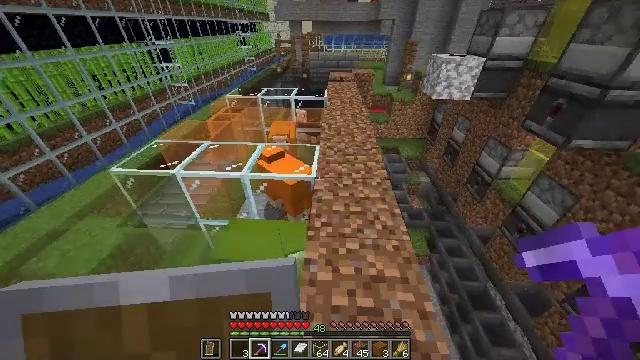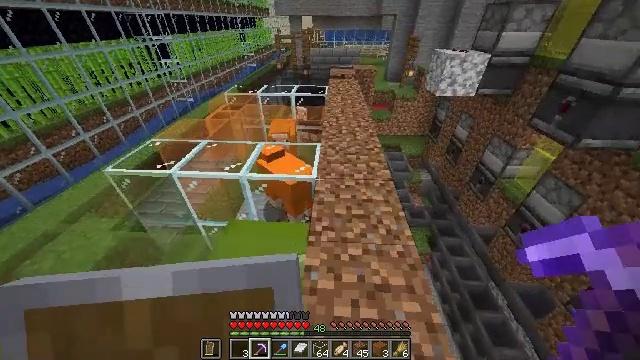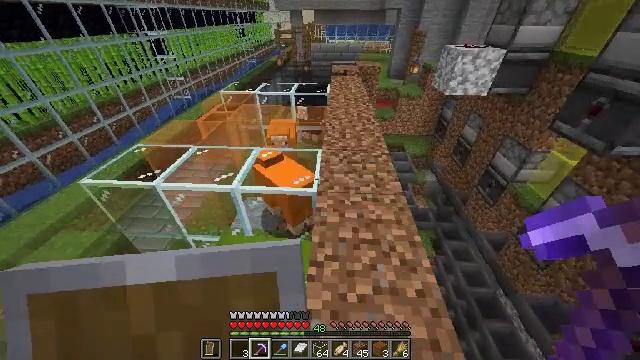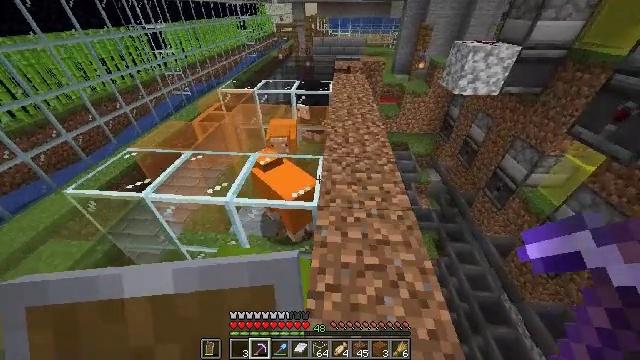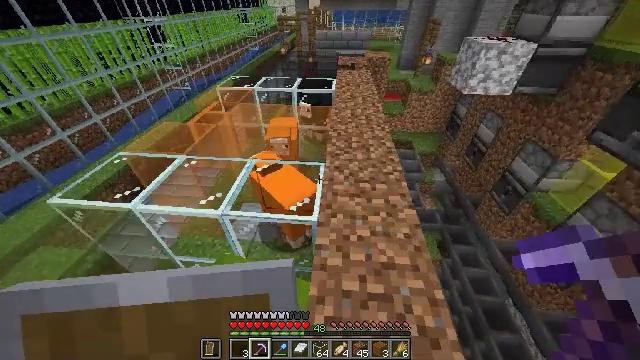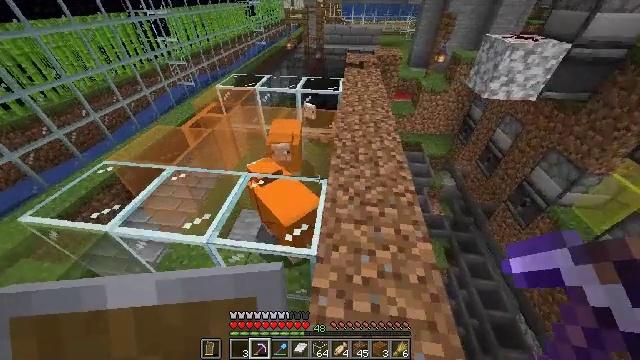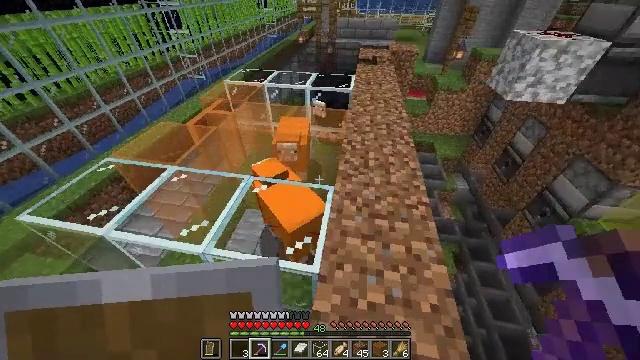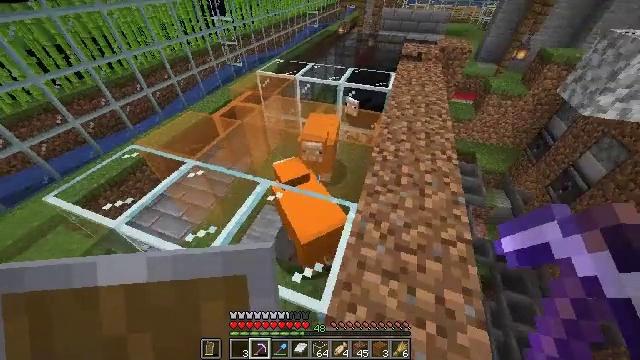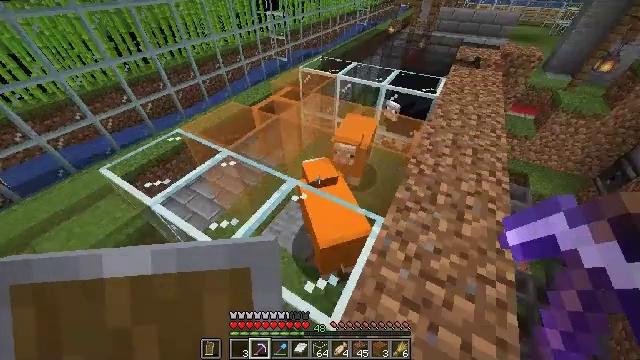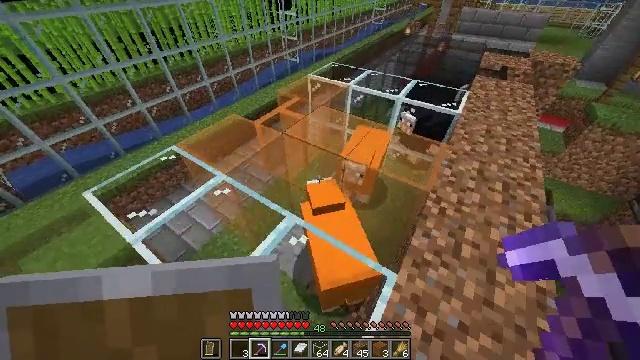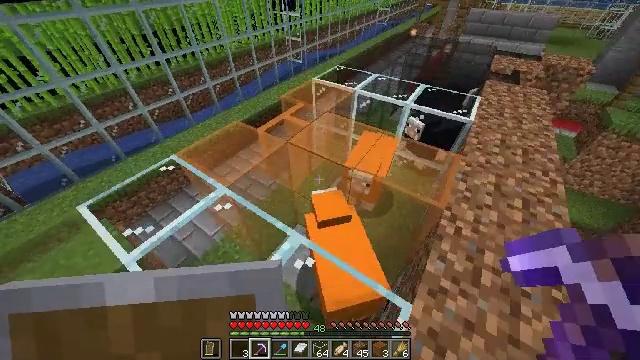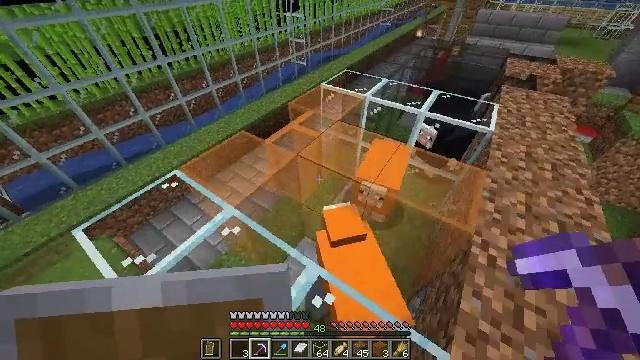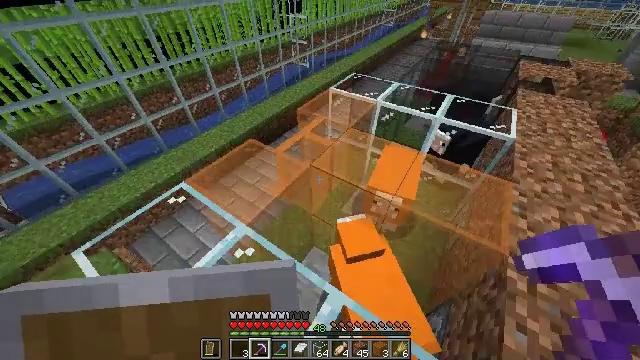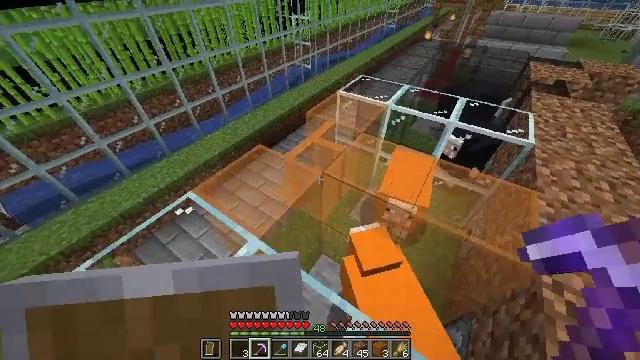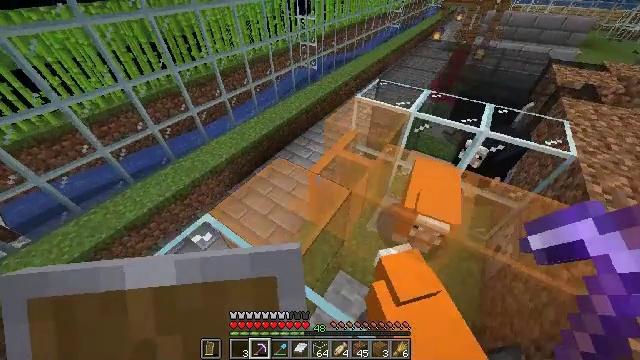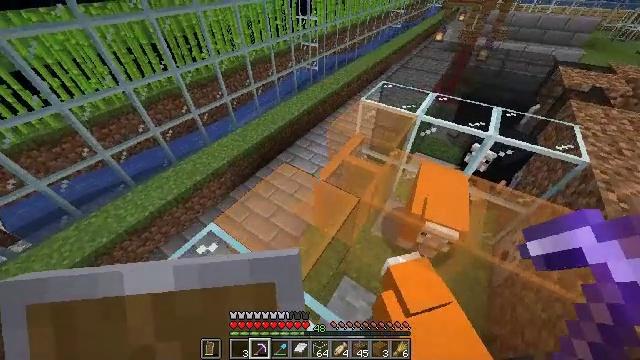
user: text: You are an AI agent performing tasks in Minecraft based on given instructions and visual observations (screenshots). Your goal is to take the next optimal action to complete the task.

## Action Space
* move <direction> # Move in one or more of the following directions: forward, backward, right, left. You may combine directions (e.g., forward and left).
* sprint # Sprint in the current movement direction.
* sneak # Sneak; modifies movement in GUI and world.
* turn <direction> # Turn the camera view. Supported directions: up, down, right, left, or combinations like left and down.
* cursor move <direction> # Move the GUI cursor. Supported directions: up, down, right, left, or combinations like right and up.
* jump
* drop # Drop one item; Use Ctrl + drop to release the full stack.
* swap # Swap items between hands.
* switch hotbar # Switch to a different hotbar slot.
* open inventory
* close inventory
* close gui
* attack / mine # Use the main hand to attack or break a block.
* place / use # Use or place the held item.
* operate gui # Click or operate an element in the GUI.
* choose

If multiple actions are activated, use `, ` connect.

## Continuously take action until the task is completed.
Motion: motion action
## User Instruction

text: Gather the orange stained glass pane by hitting it.
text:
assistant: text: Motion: move forward
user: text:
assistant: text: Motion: move forward
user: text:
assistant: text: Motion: move forward, turn down
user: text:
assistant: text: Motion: move forward, turn down
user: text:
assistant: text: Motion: move forward, turn left and down
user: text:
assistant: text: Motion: move forward, turn left and down
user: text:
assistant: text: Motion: move forward, turn left and down
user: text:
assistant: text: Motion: move forward, turn left
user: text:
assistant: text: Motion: move forward, turn left
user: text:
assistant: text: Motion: move forward and move left
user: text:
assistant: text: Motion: move forward and move left
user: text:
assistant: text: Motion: move forward and move left
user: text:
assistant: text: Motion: move forward and move left
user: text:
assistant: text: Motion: move forward and move left
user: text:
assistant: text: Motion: move forward and move left
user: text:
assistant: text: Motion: move forward and move left, turn right
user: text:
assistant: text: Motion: move forward and move left, turn right and down
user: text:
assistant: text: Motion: move forward, turn right and down
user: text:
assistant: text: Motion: turn right and down
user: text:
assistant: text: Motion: turn right and down
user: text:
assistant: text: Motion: turn right and down
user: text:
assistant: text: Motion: turn right and down
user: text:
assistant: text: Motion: move forward
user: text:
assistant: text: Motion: move forward, turn down
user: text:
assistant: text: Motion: turn right and down
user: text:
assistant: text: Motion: turn right
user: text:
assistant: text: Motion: turn right and up
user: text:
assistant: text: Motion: turn right and up
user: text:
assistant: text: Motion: turn right
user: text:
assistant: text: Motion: attack / mine